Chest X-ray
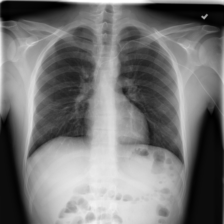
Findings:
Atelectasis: negative
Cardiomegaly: negative
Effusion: negative
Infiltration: positive
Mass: negative
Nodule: negative
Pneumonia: negative
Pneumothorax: negative
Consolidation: negative
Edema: negative
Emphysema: negative
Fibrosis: negative
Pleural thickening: negative
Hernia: negative